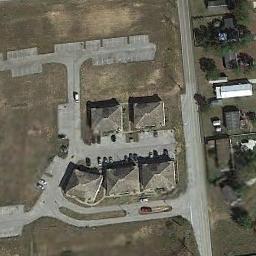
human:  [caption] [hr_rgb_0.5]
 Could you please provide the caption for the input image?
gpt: Many buildings of different shapes are in medium residential area .

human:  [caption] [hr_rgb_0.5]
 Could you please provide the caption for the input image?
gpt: The medium residential area has some houses and parking lots along the roads .

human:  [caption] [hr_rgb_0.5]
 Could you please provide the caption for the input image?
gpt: The medium residential is on the bare land next to the road .

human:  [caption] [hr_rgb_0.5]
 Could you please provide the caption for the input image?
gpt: The houses in the mid-sized residential area are all white .

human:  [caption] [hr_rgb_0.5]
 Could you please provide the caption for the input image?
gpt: There are some buildings on brown lawns on the medium residential area .